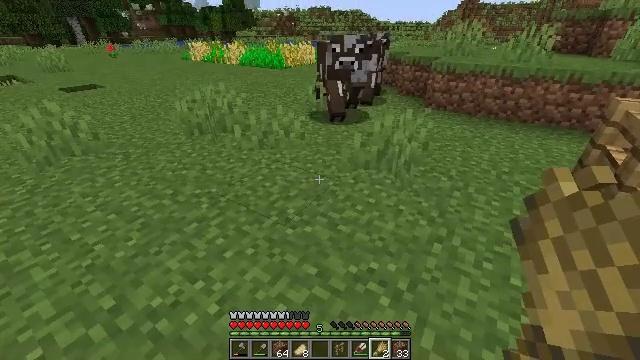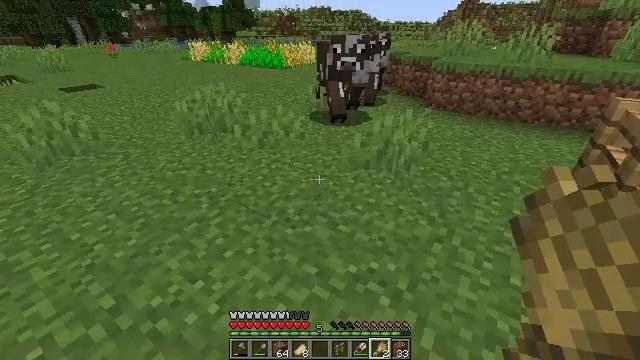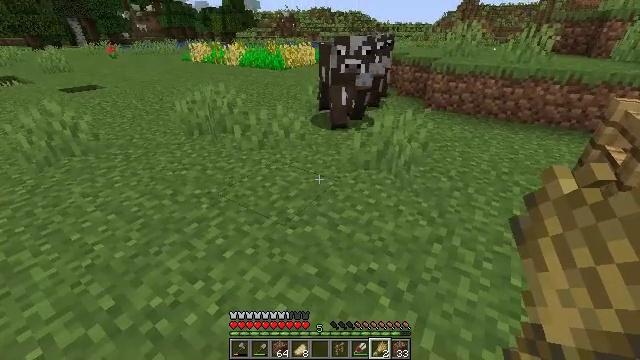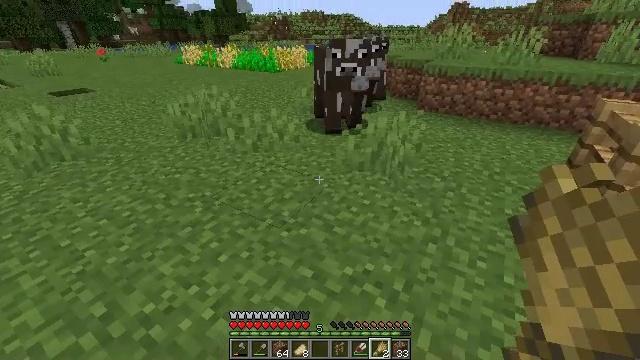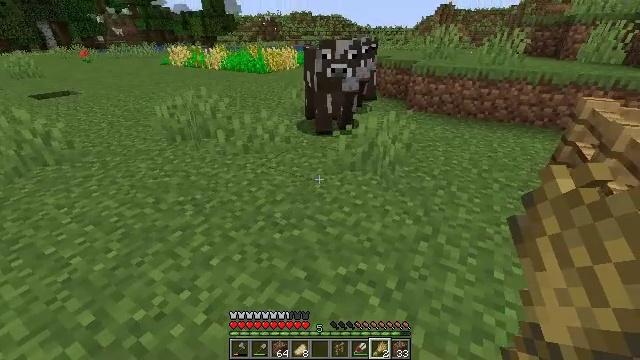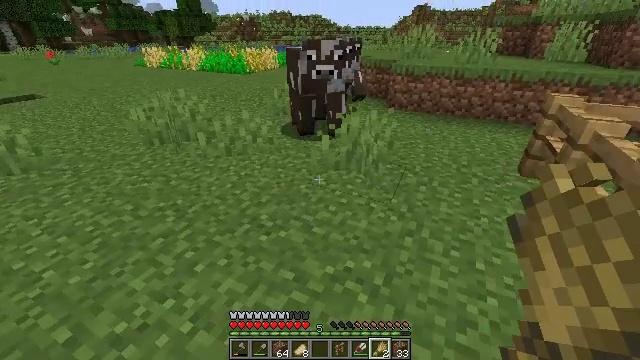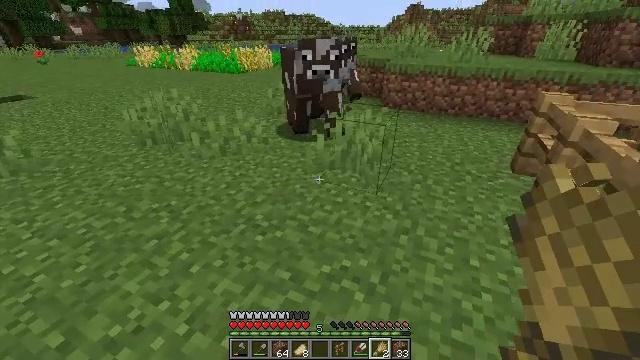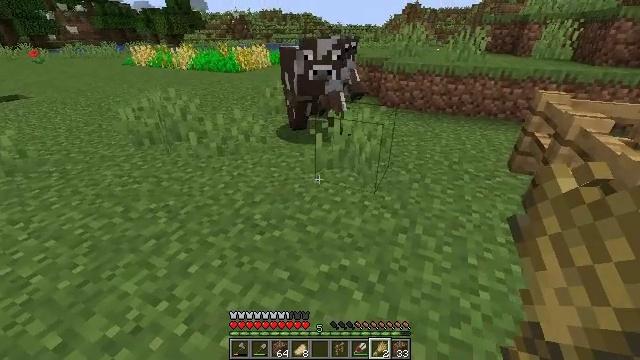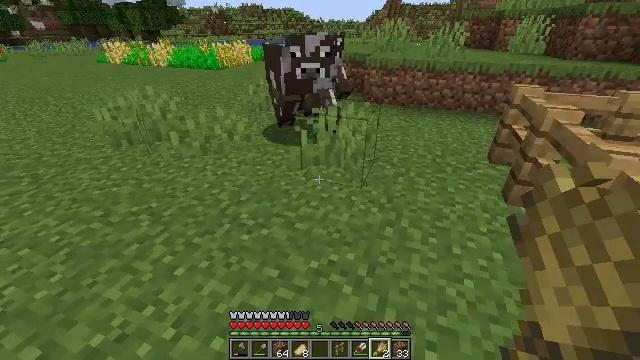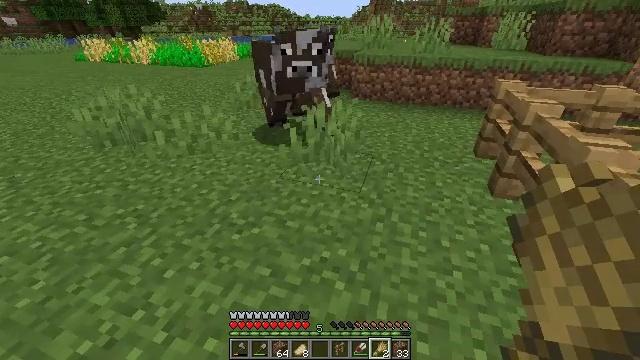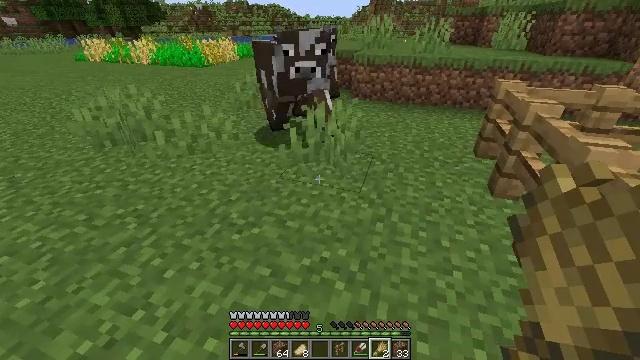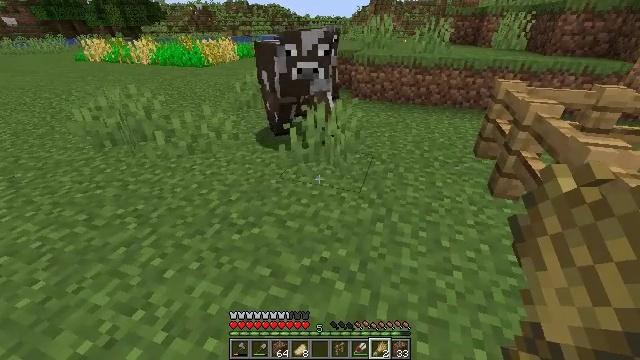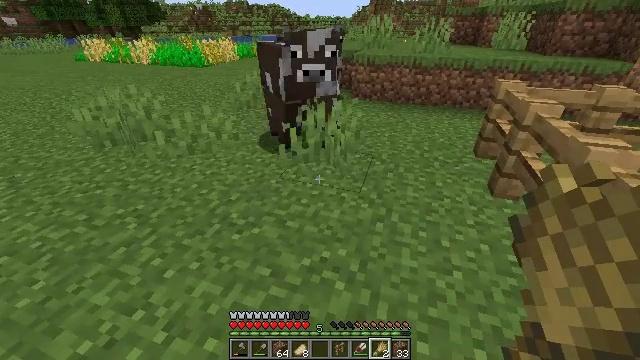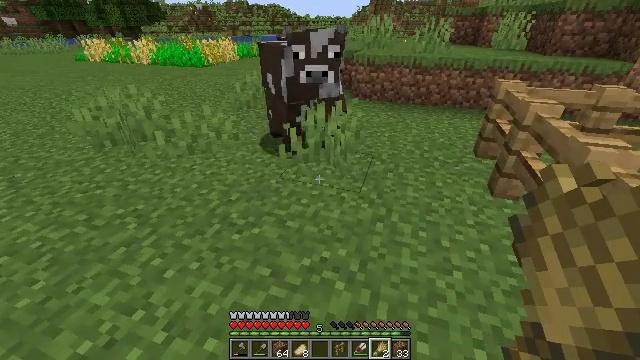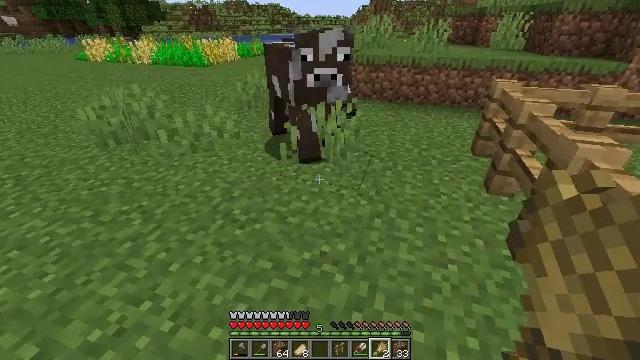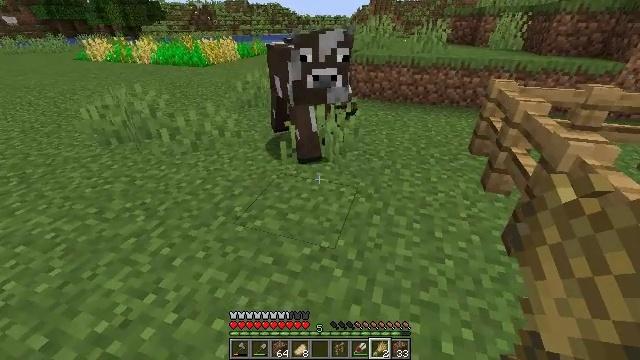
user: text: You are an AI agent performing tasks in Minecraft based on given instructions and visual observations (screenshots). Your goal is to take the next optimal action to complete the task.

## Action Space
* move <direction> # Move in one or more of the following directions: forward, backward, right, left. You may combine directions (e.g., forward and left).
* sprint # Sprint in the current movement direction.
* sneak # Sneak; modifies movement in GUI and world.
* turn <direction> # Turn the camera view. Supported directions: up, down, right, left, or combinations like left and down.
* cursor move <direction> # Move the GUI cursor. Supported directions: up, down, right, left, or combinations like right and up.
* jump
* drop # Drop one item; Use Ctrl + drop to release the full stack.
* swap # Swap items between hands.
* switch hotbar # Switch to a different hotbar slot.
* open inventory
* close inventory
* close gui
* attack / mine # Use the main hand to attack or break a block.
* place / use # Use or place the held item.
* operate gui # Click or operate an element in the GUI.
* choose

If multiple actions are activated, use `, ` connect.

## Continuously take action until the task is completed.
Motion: motion action
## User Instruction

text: Left-click to destroy the oak fence.
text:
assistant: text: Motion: no_op
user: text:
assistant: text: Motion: no_op
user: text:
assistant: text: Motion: turn right
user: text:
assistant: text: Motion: turn right
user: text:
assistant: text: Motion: turn right
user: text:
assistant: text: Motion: turn right
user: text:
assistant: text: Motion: no_op
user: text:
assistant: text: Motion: turn right
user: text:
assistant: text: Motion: turn right
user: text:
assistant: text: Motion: no_op
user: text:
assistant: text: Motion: no_op
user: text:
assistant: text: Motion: no_op
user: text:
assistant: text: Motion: no_op
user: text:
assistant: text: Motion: move back
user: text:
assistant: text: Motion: move back
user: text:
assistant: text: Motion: move back
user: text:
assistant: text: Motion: move back
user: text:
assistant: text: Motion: move back
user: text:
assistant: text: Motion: turn left and up
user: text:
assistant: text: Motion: turn left
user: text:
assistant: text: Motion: no_op
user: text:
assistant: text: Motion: no_op
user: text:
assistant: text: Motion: move back
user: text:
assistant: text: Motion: move back, turn left
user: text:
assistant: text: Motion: move back
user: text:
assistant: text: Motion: move back
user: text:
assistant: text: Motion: move back
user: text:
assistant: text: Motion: move right
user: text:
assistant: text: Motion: move right
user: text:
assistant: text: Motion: move right, turn left